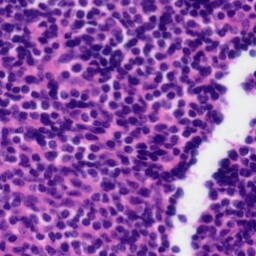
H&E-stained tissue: Tonsil